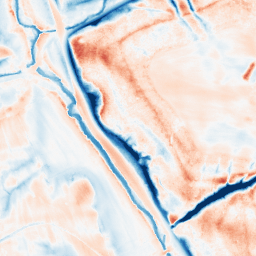
Category: trend_removal
Decomposition family: local_polynomial
Decomposition parameters: window_size: 31
degree: 2
Upsampling method: cubic_catmull_rom
Upsampling parameters: scale: 8
Upsampling scale: 8